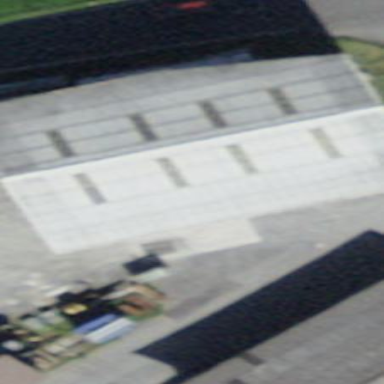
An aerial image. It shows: Warehouse.